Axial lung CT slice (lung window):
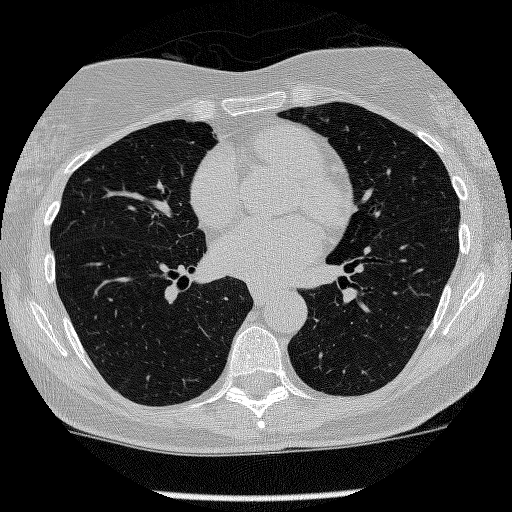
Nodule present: no